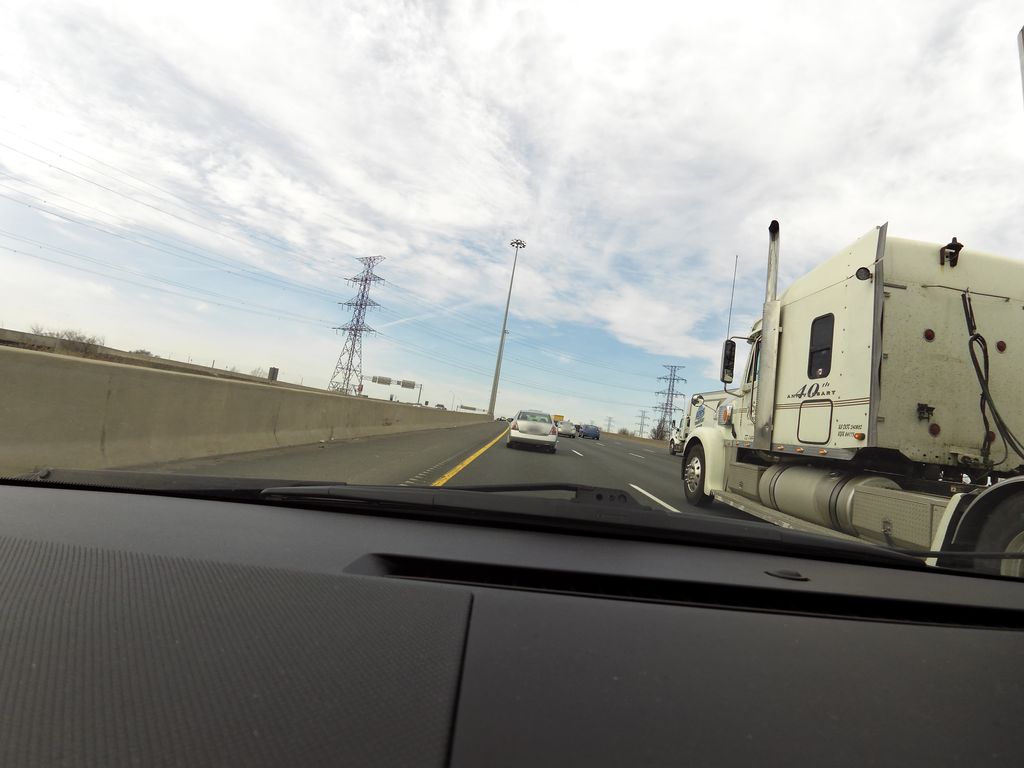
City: hamilton